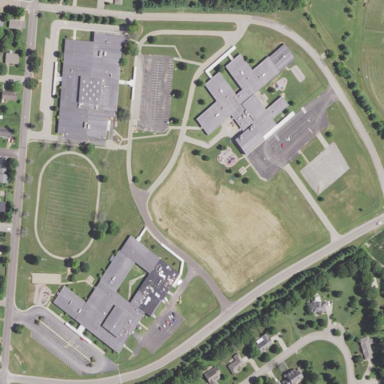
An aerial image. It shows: School.